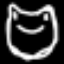
Label: frog